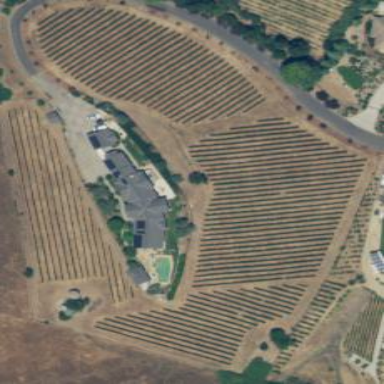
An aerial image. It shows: Vineyard growing grapes.